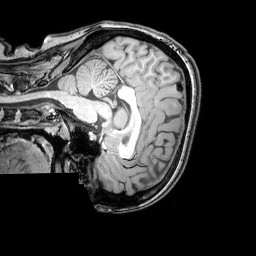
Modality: T1w
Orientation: sagittal
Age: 21
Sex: female
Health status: healthy
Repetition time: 0.081 s
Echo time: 0.037 s